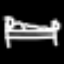
Label: bed